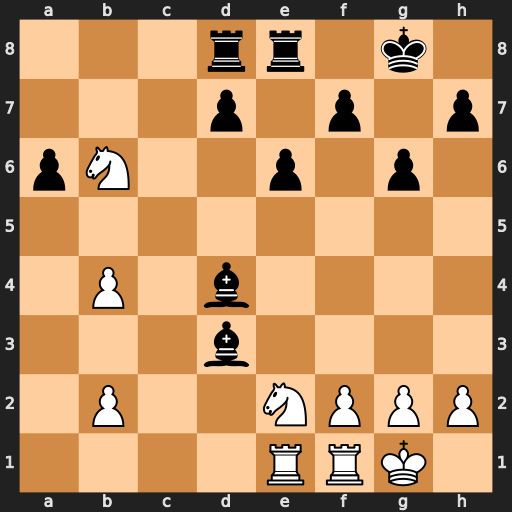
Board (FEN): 3rr1k1/3p1p1p/pN2p1p1/8/1P1b4/3b4/1P2NPPP/4RRK1
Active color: w
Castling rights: -
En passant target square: -
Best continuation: Nxd4